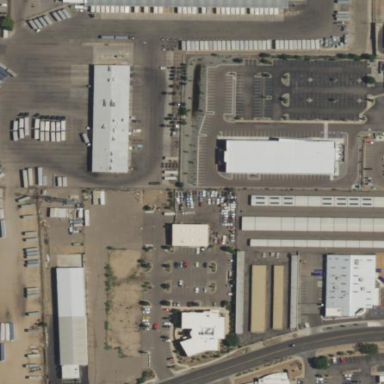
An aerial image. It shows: Industrial area.